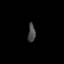
Tissue: skin
Cell type: Epithelial cells
Senescence score: 0.2719
Nuclear area (px): 133
Mean DAPI intensity: 72.932